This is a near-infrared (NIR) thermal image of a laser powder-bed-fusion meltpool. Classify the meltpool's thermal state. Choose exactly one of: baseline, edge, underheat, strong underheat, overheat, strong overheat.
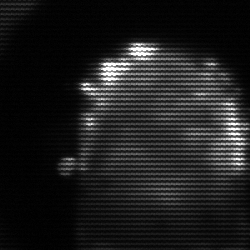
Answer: baseline